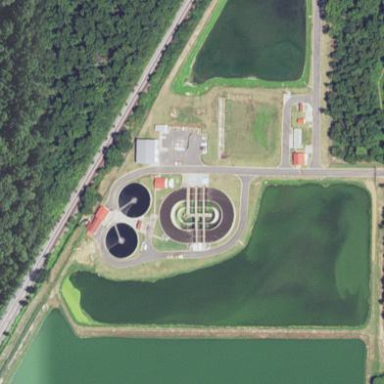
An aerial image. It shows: View of wastewater plant.